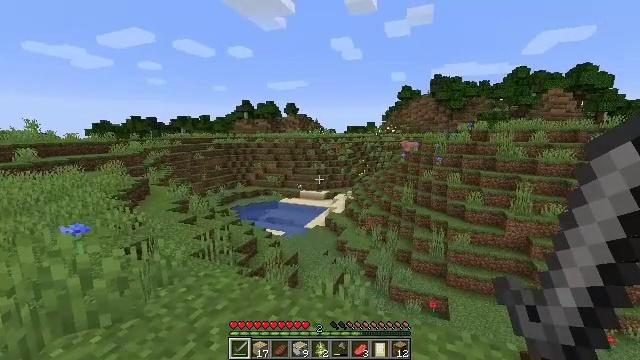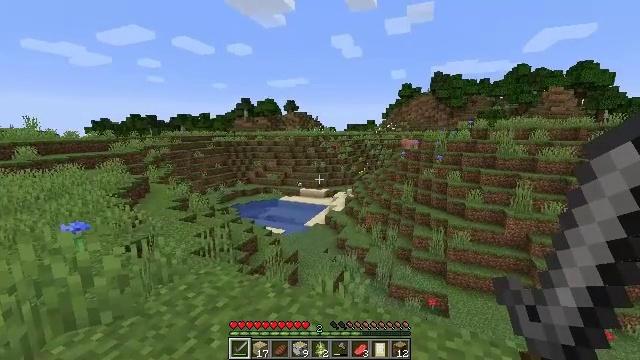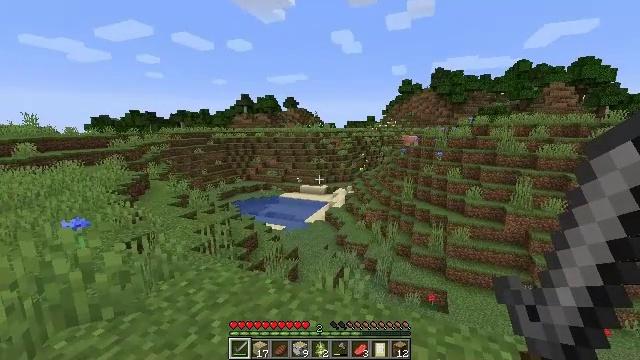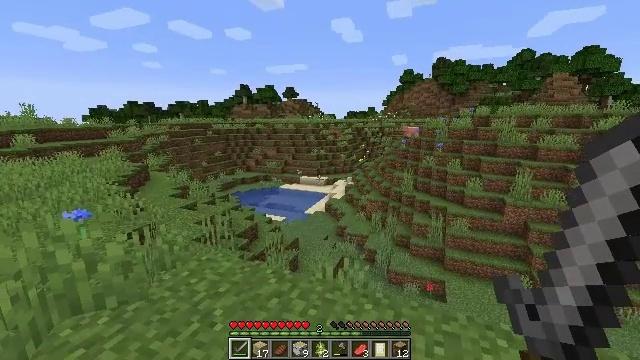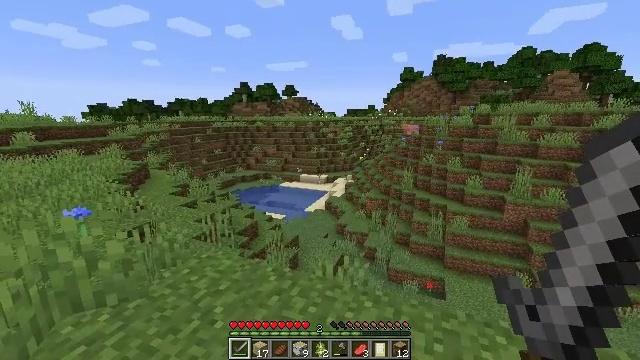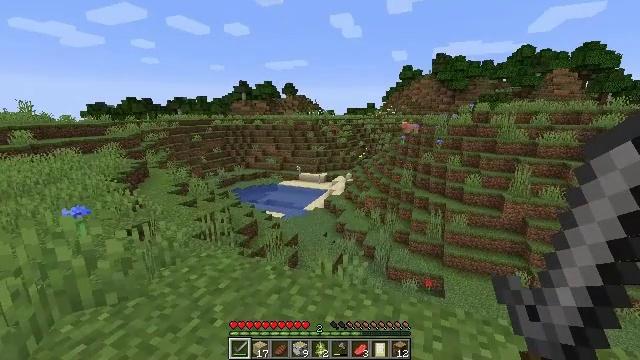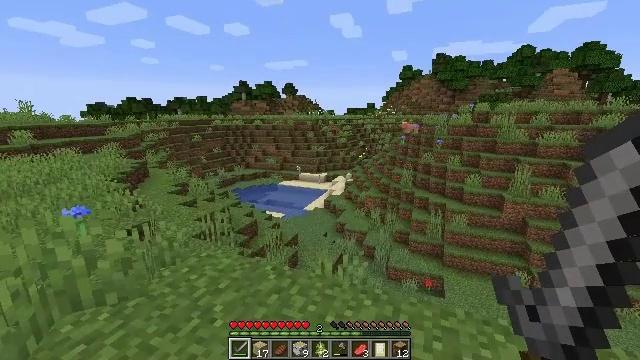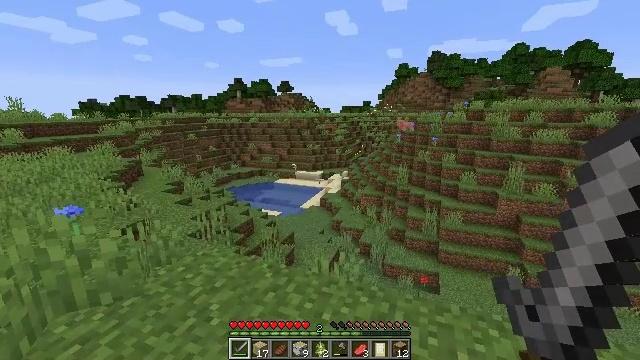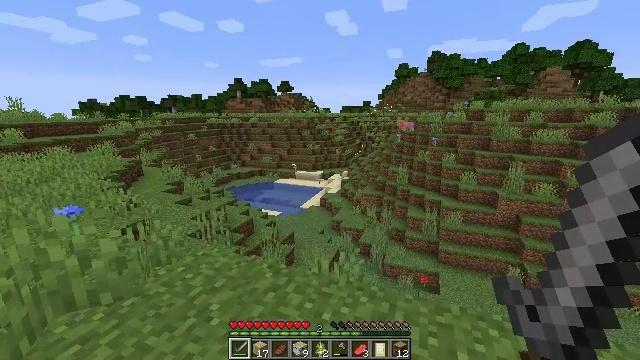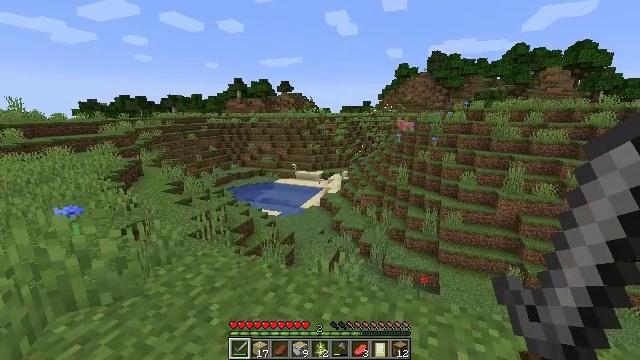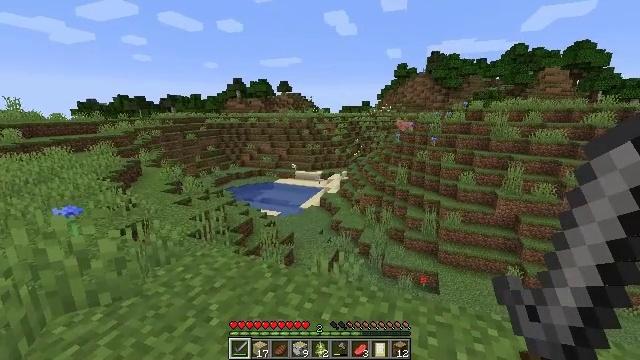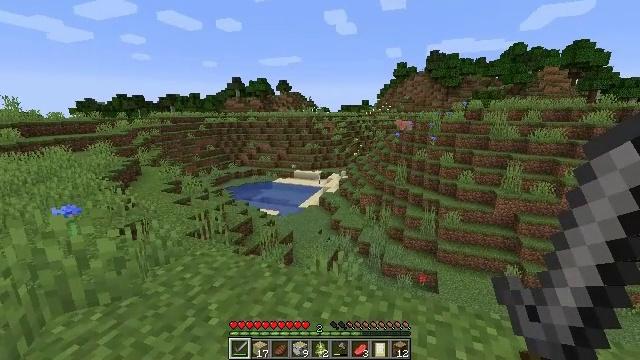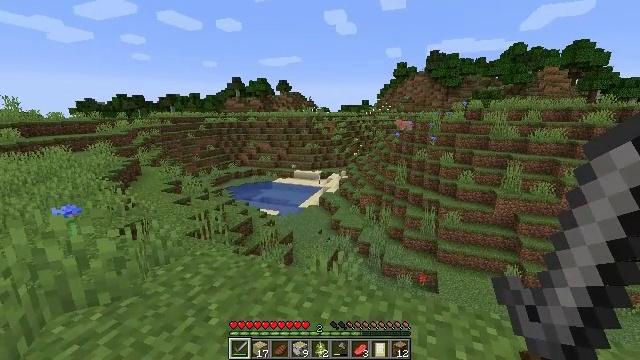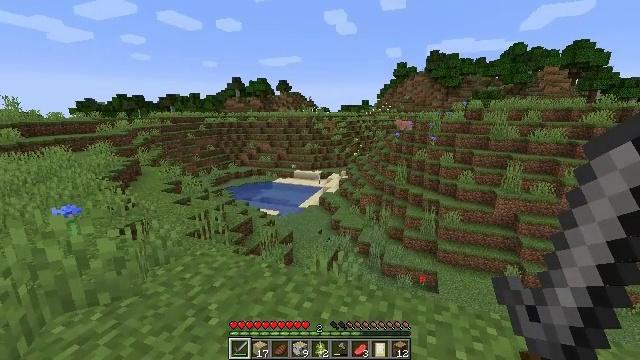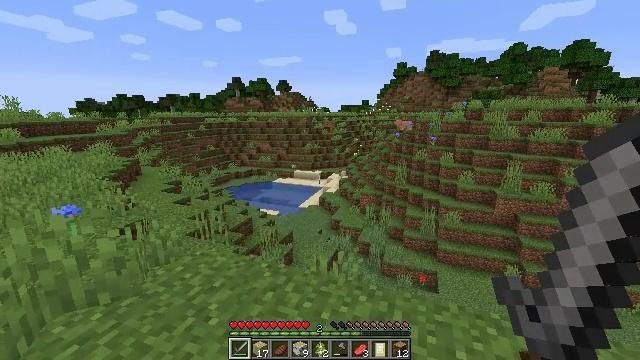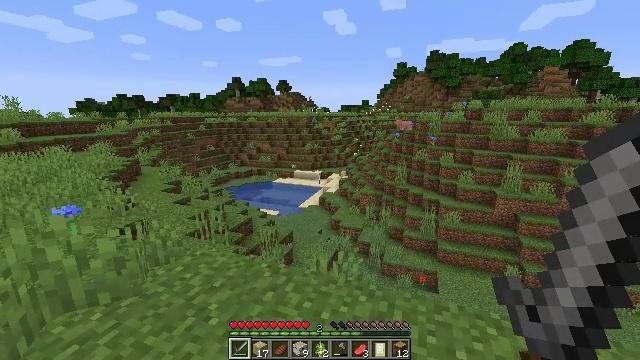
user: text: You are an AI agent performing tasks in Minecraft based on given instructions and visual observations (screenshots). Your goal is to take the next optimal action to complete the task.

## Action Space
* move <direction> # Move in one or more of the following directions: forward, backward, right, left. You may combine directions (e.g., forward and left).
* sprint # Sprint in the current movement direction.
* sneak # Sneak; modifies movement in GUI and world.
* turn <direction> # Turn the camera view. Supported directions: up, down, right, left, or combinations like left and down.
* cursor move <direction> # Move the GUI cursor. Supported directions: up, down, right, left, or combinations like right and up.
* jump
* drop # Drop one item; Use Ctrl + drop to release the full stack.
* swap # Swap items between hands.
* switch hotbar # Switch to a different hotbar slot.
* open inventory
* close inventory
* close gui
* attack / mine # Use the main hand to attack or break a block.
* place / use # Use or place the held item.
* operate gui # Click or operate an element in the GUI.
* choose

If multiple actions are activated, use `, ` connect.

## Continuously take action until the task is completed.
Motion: motion action
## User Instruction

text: Remove the white bed from its place.
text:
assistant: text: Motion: sprint
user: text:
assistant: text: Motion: sprint
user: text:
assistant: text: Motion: sprint, turn down
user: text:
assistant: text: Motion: sprint
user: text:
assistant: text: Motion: sprint
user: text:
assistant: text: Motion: sprint
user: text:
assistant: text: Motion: sprint
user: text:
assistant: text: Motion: sprint
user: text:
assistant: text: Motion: sprint
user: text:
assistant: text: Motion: sprint
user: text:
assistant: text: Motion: sprint
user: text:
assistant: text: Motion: sprint
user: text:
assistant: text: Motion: sprint
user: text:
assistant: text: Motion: sprint
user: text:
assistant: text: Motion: sprint
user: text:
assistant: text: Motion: sprint
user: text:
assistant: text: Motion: sprint
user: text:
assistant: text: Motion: sprint
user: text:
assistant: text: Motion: sprint
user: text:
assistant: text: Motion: sprint
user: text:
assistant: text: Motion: sprint
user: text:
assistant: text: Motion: sprint
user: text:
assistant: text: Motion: sprint
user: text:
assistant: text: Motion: sprint, turn right
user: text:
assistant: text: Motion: sprint, turn right
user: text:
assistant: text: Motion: sprint, turn right and down
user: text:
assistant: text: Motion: sprint, turn right and down
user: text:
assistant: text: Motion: sprint, turn right
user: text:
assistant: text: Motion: sprint, turn right
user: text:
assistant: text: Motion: sprint, turn right